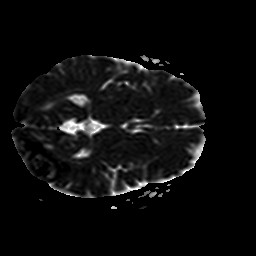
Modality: ADC
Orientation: axial
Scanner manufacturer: philips
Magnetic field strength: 1.5 T
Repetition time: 2.867 s
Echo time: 0.06241 s